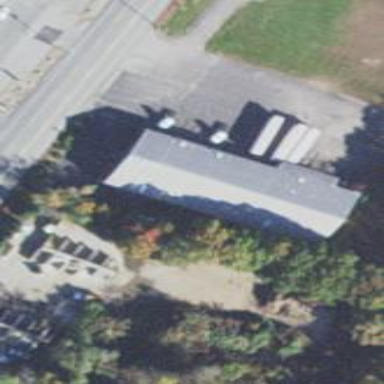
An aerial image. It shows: Commercial building with gabled roof.